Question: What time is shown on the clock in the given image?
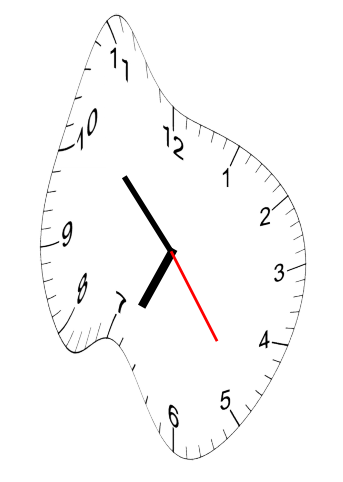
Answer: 06:52:24